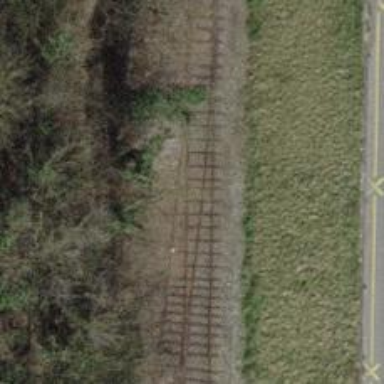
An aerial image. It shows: Railway yard with one track in service.